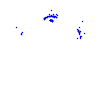
Particle: pion